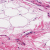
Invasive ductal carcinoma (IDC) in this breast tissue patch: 0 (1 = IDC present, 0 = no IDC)